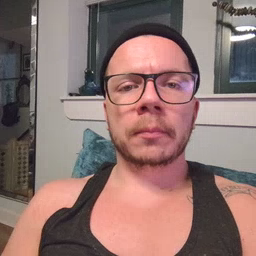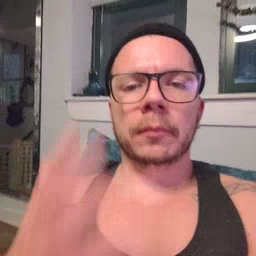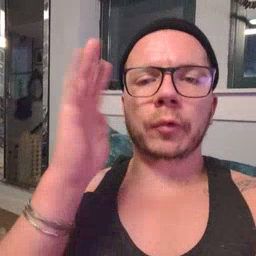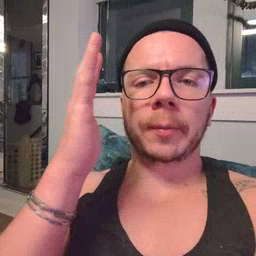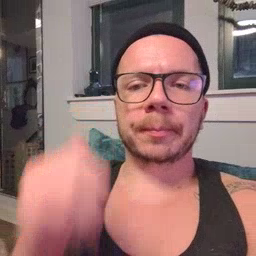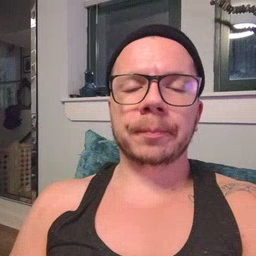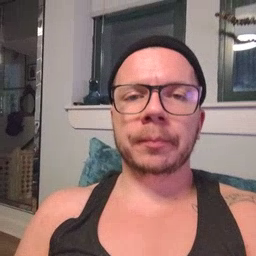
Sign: tree